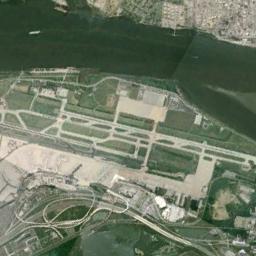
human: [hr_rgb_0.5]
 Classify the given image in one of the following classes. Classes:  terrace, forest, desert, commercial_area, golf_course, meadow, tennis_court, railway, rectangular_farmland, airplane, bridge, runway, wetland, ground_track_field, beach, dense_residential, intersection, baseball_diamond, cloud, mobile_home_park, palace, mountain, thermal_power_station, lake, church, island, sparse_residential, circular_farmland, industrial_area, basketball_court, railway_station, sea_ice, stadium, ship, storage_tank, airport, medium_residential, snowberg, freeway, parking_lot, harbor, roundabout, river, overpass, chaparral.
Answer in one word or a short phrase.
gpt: airport